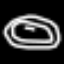
Label: donut